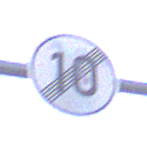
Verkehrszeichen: EndeGeschwindigkeit10
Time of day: Dusk
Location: Outdoor (Nature)
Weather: Clear
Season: NotSpecified
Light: Natural